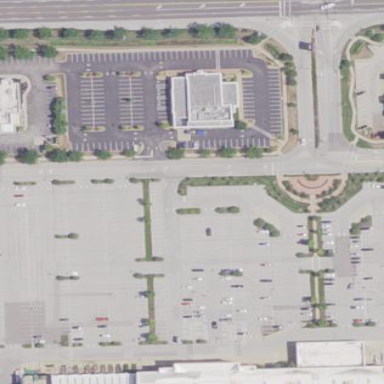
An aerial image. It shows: Parking area with surface.